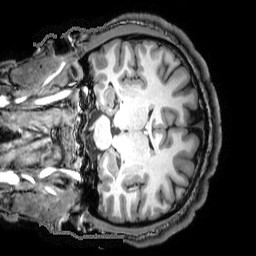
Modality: T1w
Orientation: sagittal
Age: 24
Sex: male
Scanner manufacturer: philips
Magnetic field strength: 3 T
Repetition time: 8.213 s
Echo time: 3.762 s